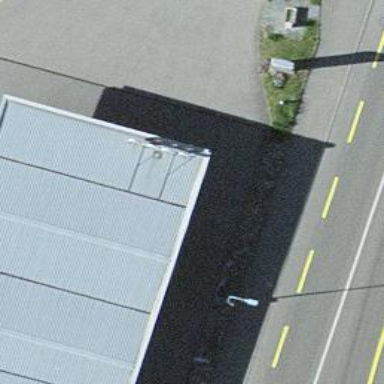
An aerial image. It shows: Fuel station.